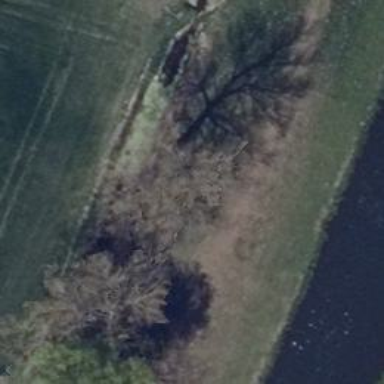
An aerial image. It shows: Row of trees in natural setting.